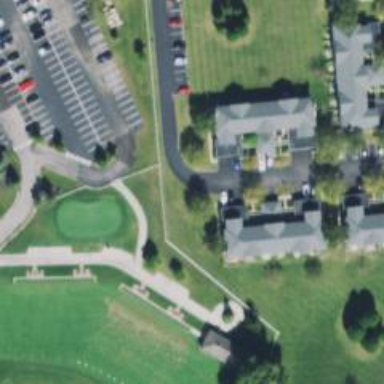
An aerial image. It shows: Path used for both walking and golf.